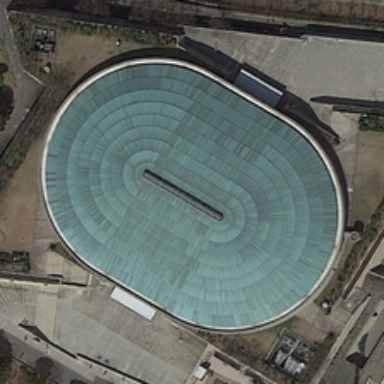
A building with light blue roof in the middle .